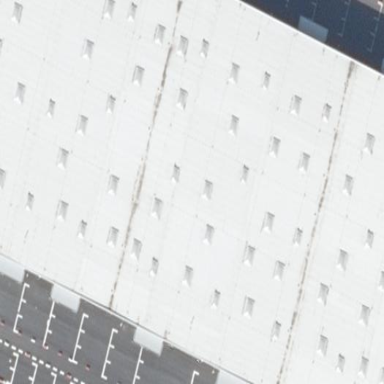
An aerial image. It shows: Warehouse with flat grey roof.